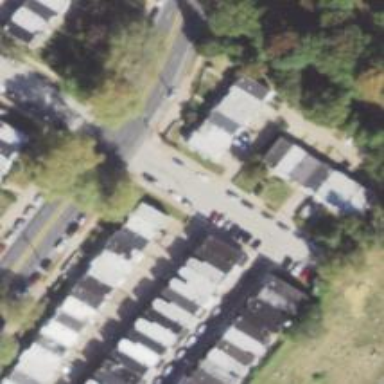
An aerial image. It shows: Alley classified as service road.